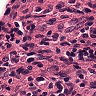
Metastatic tissue present: no